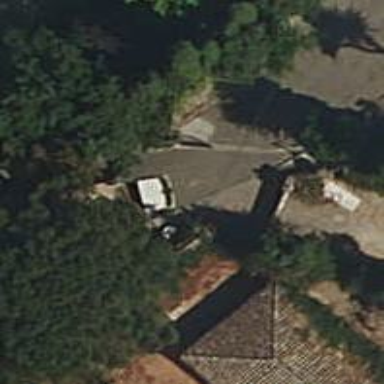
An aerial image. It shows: Gate.